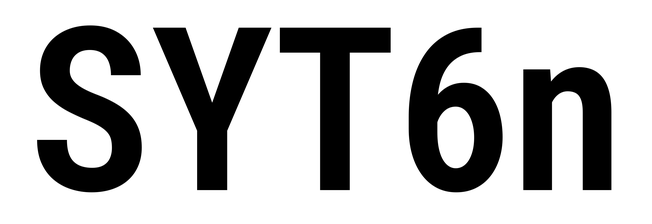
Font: Roboto_Condensed_SemiBold